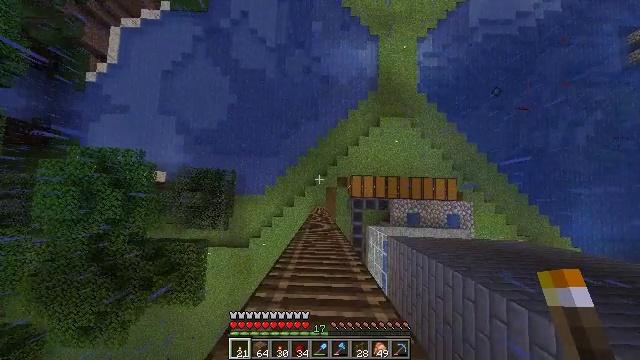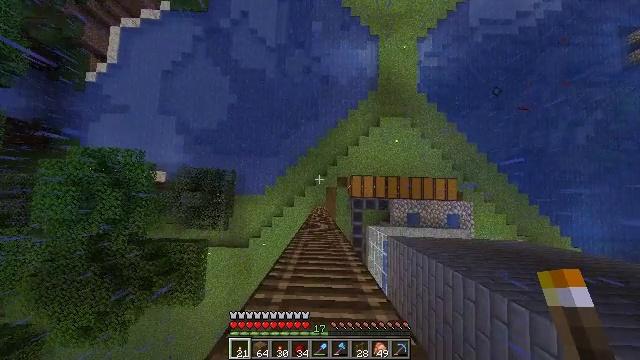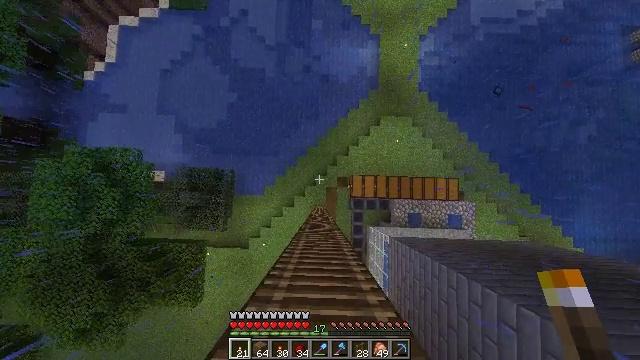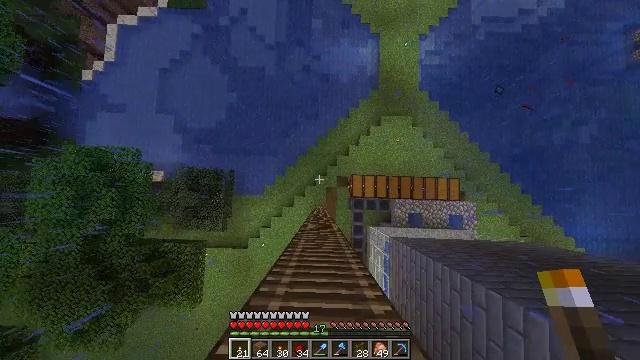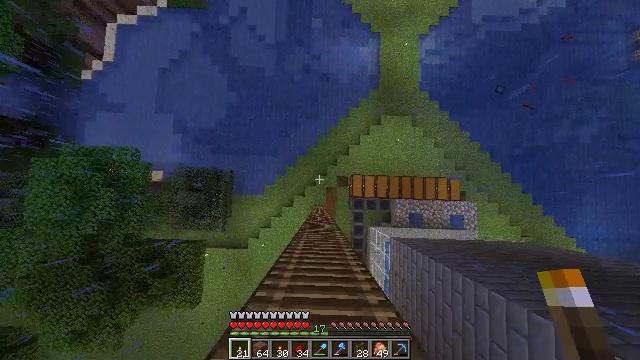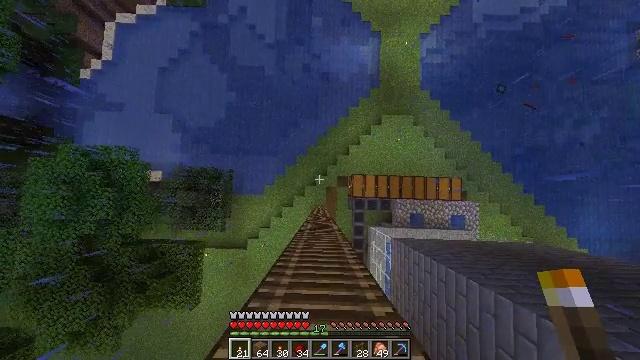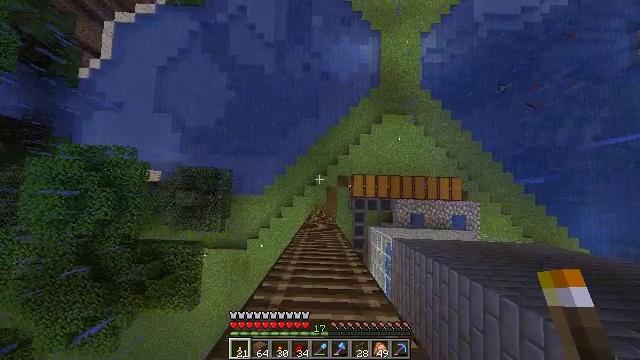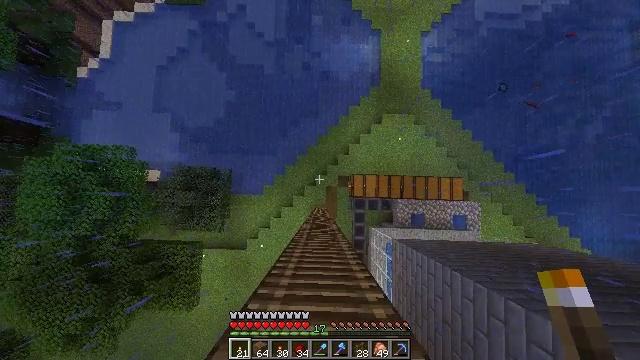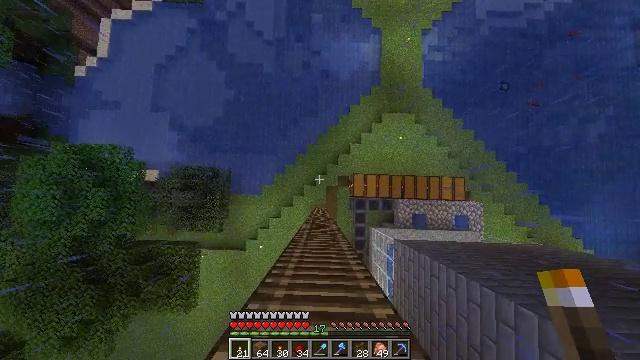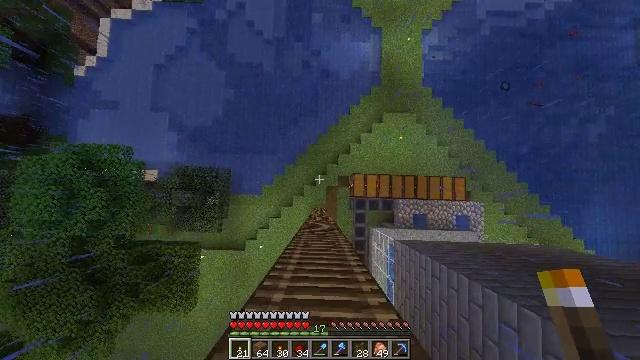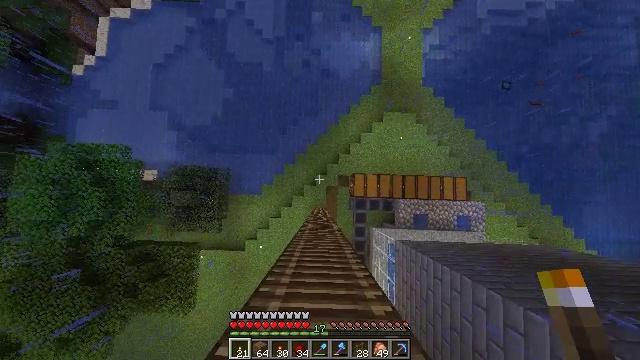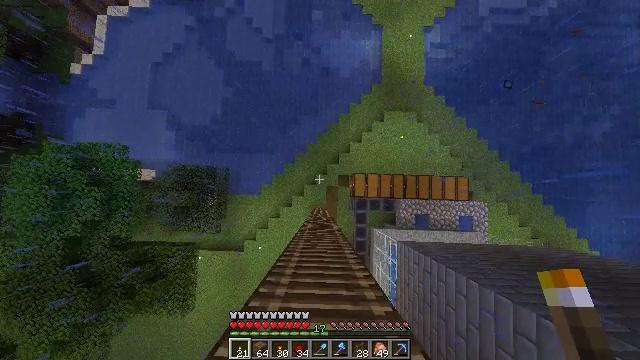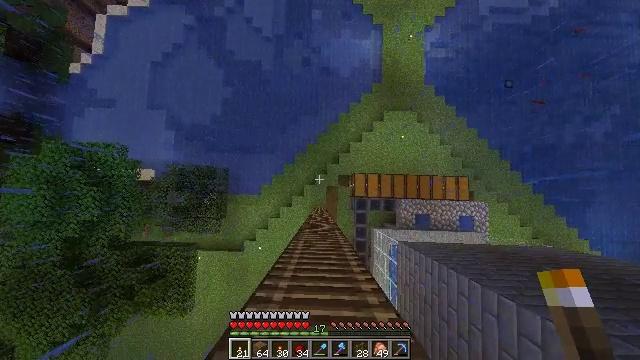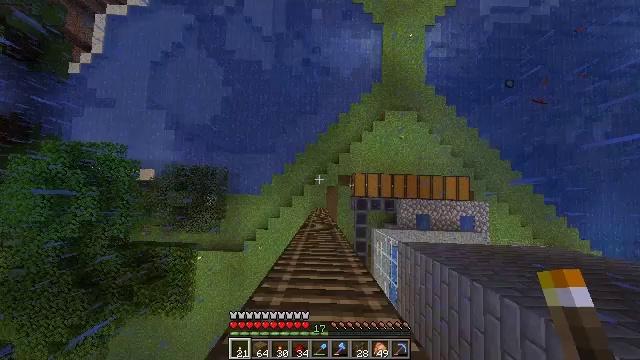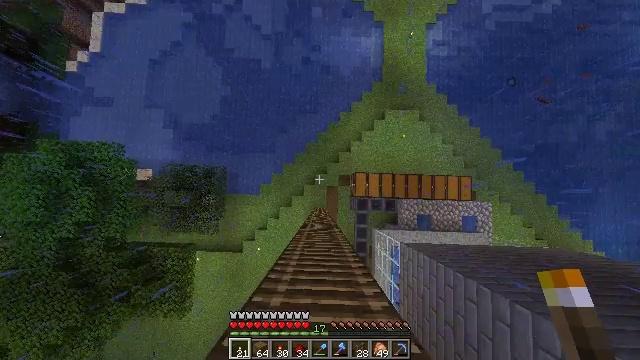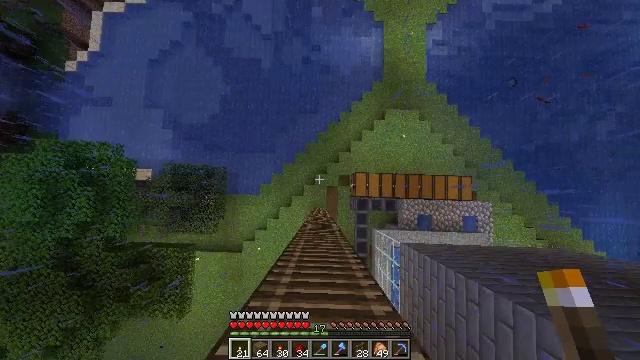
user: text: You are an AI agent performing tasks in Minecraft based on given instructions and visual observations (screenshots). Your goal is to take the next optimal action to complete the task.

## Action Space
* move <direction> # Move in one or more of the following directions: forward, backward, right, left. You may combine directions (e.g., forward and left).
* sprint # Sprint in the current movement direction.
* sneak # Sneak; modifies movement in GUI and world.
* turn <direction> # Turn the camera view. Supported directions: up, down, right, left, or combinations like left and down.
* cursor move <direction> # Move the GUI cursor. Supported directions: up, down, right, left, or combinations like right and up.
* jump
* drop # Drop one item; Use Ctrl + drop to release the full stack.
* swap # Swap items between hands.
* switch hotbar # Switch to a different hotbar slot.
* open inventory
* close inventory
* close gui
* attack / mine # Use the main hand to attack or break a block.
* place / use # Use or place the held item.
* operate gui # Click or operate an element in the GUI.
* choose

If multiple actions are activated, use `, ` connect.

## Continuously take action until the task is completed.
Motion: motion action
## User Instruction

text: Craft a spruce pressure plate using the crafting table.
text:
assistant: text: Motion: no_op
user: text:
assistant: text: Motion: no_op
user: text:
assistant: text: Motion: no_op
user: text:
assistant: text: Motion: no_op
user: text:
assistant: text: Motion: no_op
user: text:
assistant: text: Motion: no_op
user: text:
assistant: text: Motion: no_op
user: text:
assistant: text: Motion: no_op
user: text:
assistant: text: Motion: no_op
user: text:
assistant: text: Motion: no_op
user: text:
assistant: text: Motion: no_op
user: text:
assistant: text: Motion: no_op
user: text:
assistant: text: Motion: no_op
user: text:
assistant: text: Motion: no_op
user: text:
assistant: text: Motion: no_op
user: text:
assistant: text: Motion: no_op
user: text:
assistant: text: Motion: no_op
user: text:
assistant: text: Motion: no_op
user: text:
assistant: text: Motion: no_op
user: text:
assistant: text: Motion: no_op
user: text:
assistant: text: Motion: no_op
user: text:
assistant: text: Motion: no_op
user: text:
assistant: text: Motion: no_op
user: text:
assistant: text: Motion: no_op
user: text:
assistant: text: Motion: no_op
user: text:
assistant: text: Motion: no_op
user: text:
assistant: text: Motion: no_op
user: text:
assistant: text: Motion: no_op
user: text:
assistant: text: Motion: no_op
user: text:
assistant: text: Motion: no_op